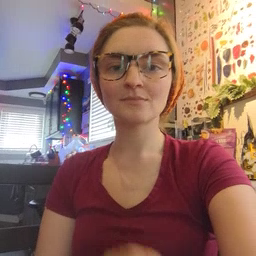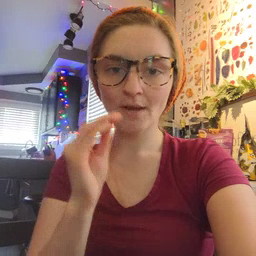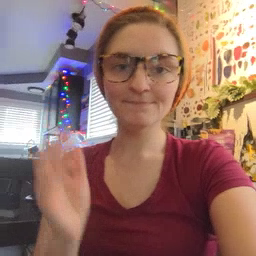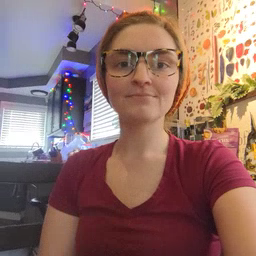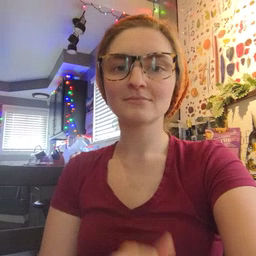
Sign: kiss